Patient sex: M
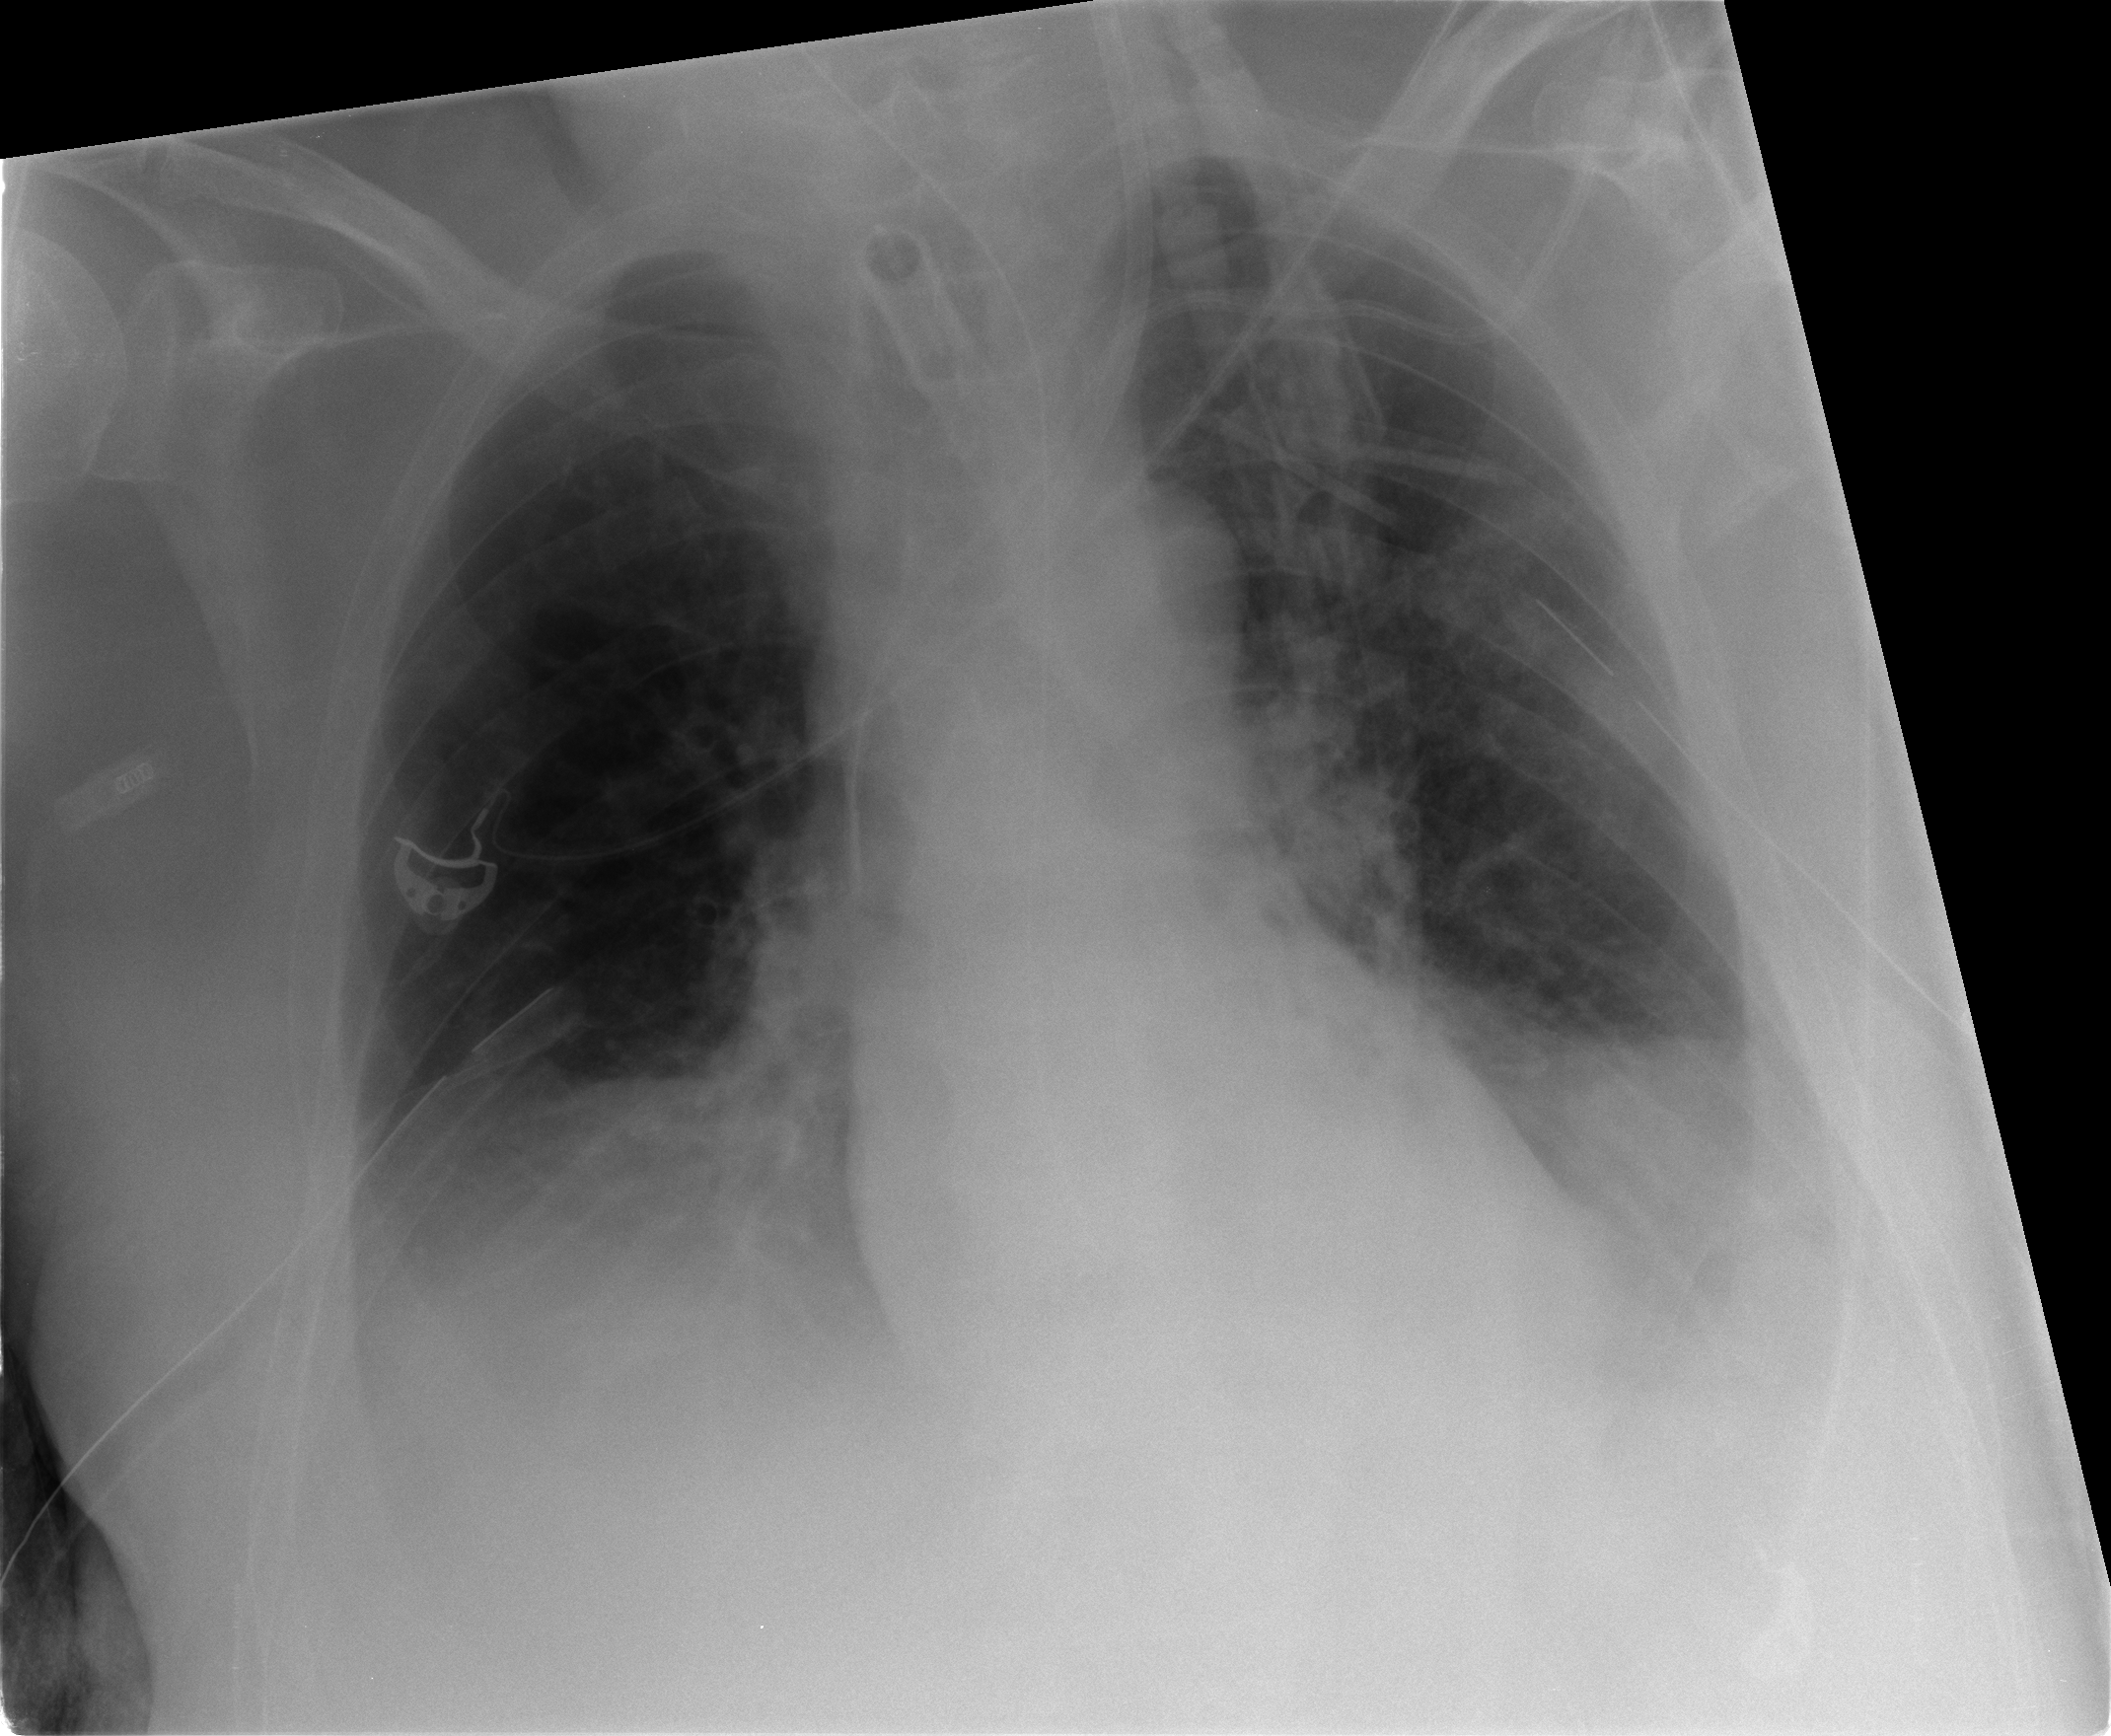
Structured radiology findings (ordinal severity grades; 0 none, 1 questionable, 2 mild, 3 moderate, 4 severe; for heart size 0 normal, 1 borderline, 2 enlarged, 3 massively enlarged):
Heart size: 0
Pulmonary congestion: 0
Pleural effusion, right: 1
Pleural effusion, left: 1
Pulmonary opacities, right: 2
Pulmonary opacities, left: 1
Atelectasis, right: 2
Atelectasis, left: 2